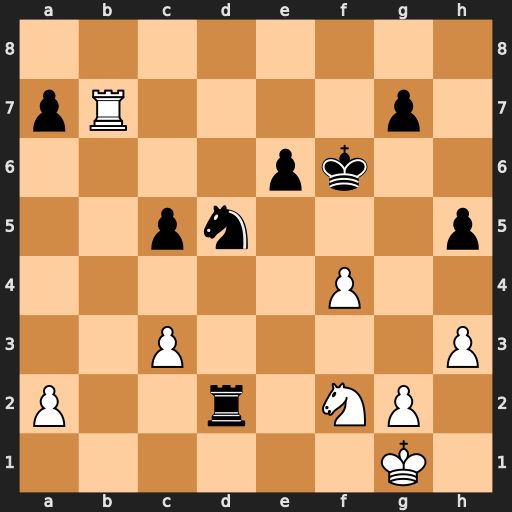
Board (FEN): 8/pR4p1/4pk2/2pn3p/5P2/2P4P/P2r1NP1/6K1
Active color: w
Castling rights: -
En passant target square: -
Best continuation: Ne4+ Kf5 Nxd2